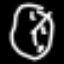
Label: clock